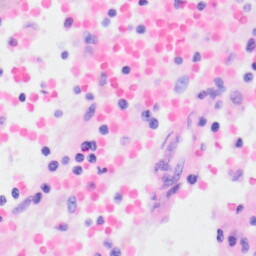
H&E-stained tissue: Kidney